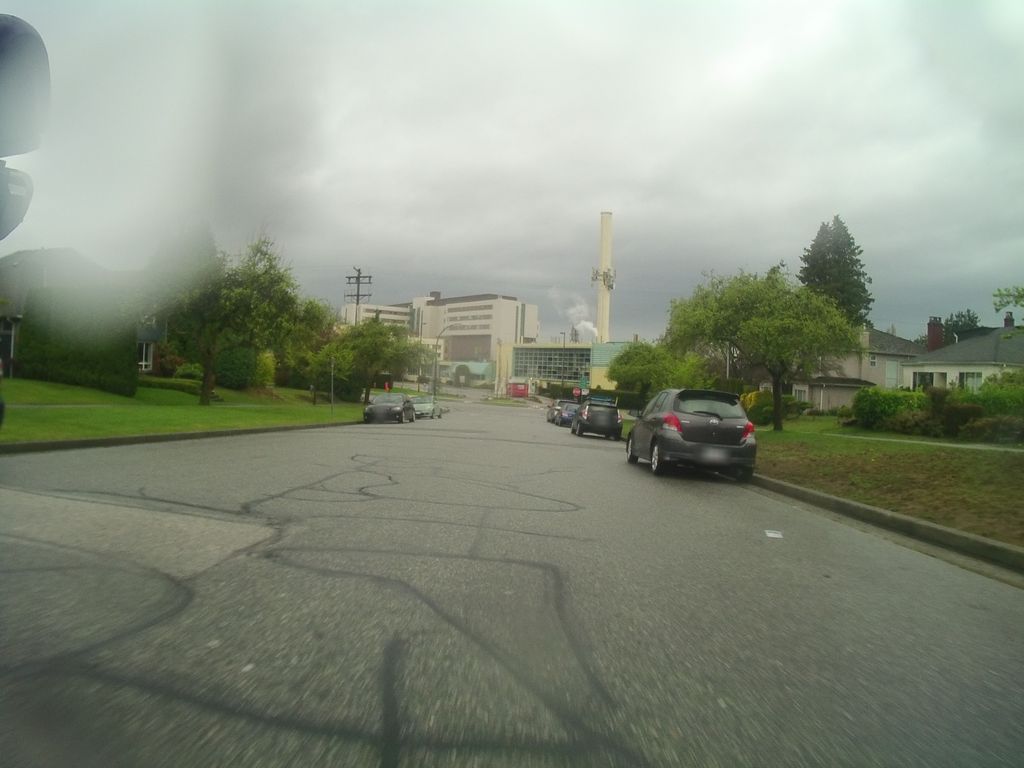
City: vancouver